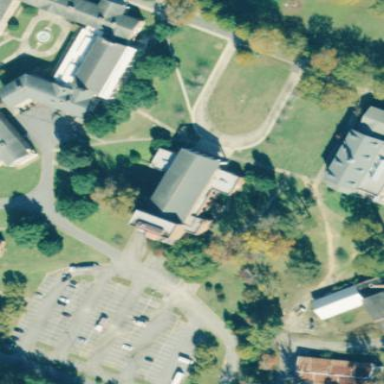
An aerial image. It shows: View of university building.